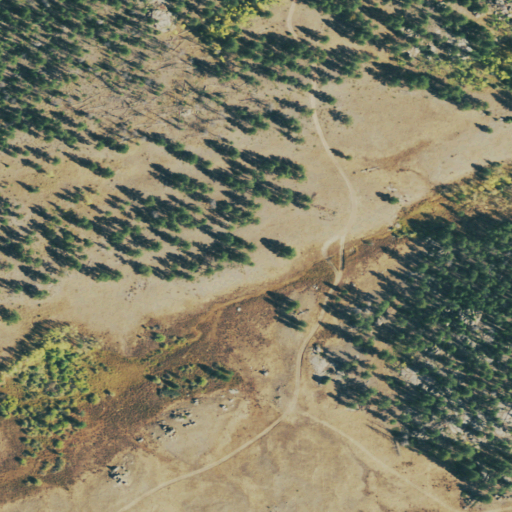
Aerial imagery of plain(s) in Colorado named Chicken Park containing evergreen forest, shrub, and woody wetlands